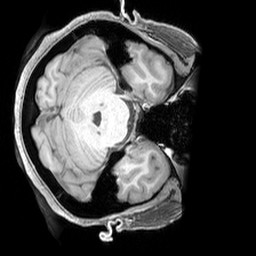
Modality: T1w
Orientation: axial
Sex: female
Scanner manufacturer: siemens
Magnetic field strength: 3 T
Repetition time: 2.3 s
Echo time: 0.00226 s